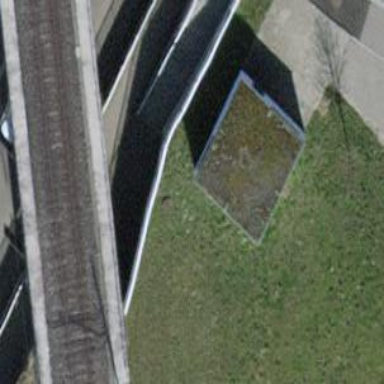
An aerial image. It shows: Steps with paving stones. There is ramp available as well.